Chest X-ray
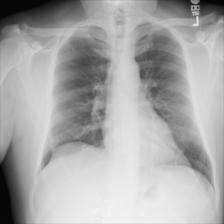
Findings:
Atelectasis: negative
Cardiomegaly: negative
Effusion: negative
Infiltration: negative
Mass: negative
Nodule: negative
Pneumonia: negative
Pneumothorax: negative
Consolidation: negative
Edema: negative
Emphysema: negative
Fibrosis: negative
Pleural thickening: negative
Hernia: negative